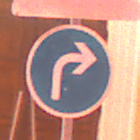
Verkehrszeichen: VorgeschriebeneFahrtrichtungRechts
Zusatzzeichen oben: Arbeitsstelle
Umgebung: Outdoor, Urban
Tageszeit: Night
Wetter: Overcast
Licht: Artificial
Jahreszeit: Winter
Kontrast: MediumContrast